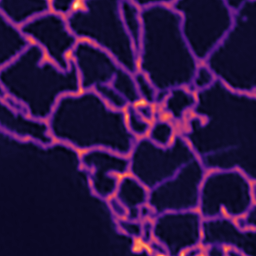
Label: Super-resolution ER image